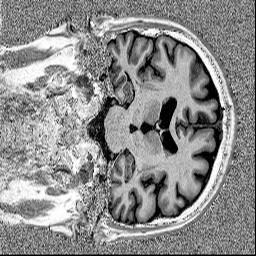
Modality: MP2RAGE
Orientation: coronal
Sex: male